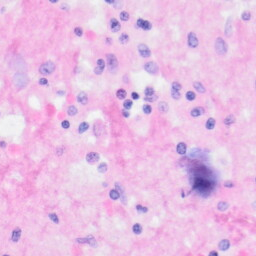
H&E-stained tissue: Kidney